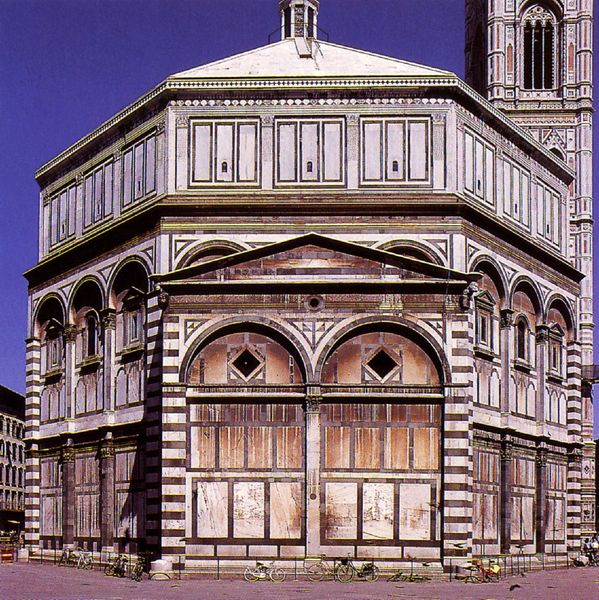
Titel: Baptisterium (Florenz)
Standort: Florenz, Baptisterium (EU - I - Toskana)
Schlagwörter: blau, himmel, gelb, menschen, marmor, tür, gebäude, haus, architektur, kirche, gold, esel, turm, bogen, fassade, tor, foto, fotografie, photographie, bögen, blut, fahrrad, photo, küche, antik, fotographie, oktogon, achteck, achteckig, oktogonal, toskana, historisch, kirchenbau, fahrräder, tympaon, esell